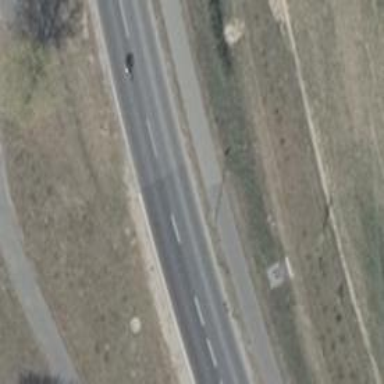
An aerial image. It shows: Asphalt road classified as tertiary.